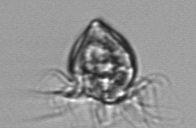
Label: Strombidium_morphotype1